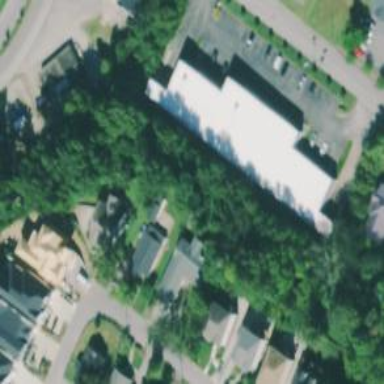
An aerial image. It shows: Industrial building.